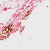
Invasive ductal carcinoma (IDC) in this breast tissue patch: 0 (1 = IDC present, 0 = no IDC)